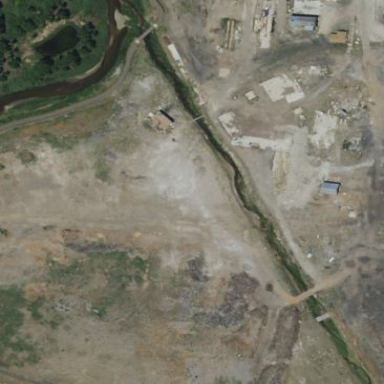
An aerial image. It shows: Brownfield area.